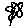
Label: flower